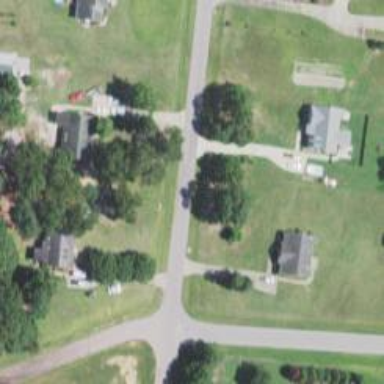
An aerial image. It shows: Driveway leading to service road.